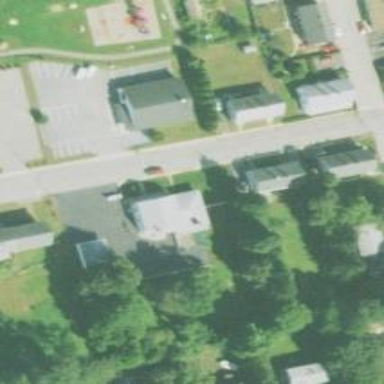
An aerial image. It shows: Residential driveway serving as service road.